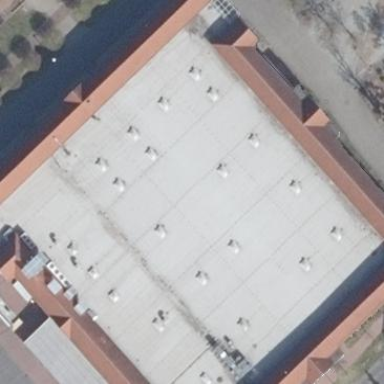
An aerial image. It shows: Building with flat white roof.